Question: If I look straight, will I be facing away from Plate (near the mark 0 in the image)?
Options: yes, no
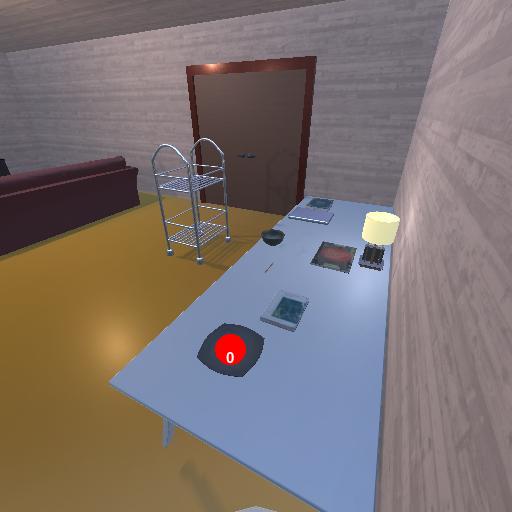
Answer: yes